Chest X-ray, PA view. Patient: 44 years old, sex F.
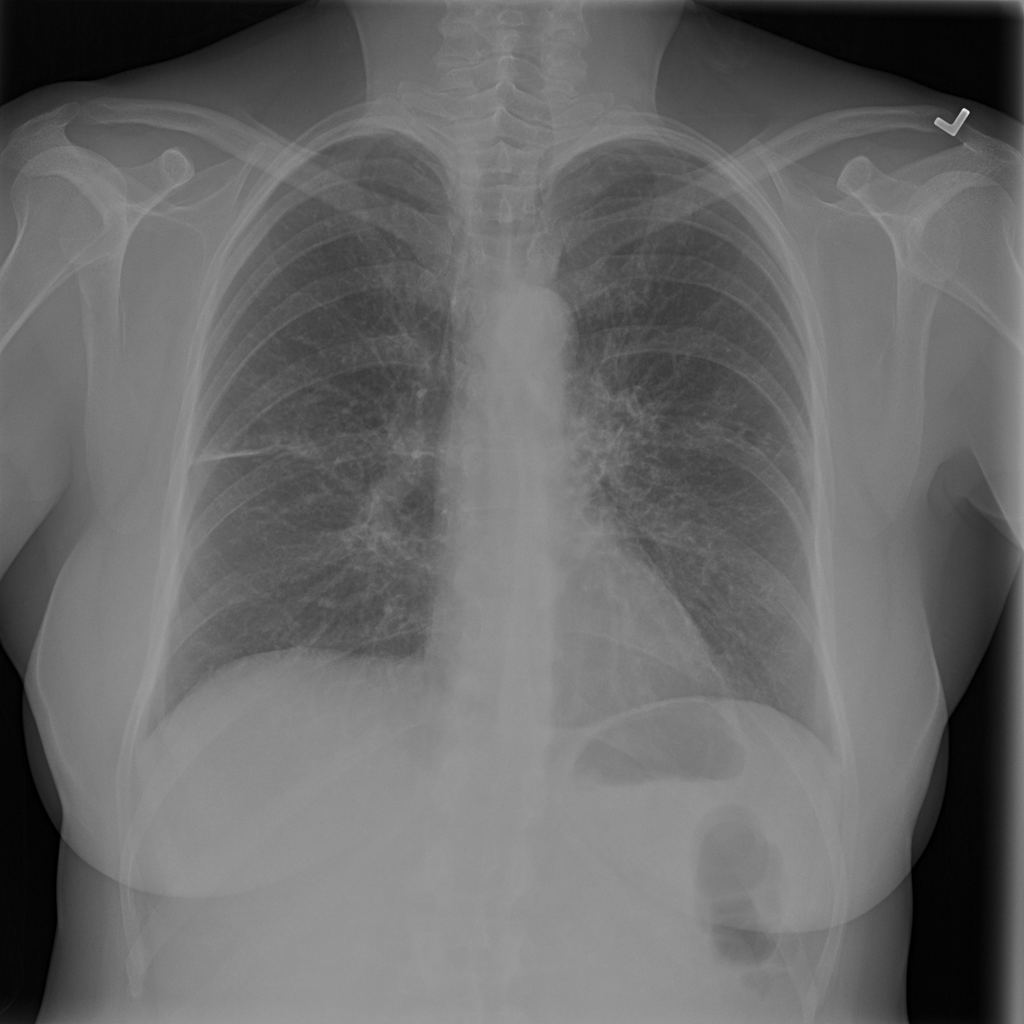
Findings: Atelectasis